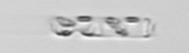
Label: Cerataulina_pelagica